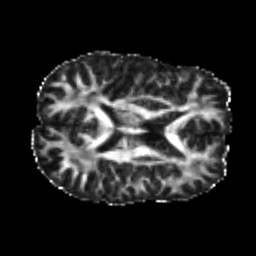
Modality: FA
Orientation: axial
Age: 22
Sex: male
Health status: healthy
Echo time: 0.074 s